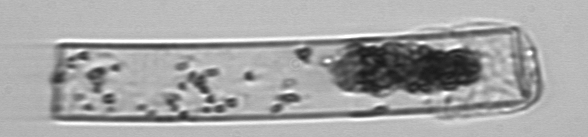
Label: Guinardia_flaccida